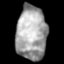
Tissue: lung
Cell type: Smooth muscle cells
Senescence score: 0.6327
Nuclear area (px): 1618
Mean DAPI intensity: 163.761